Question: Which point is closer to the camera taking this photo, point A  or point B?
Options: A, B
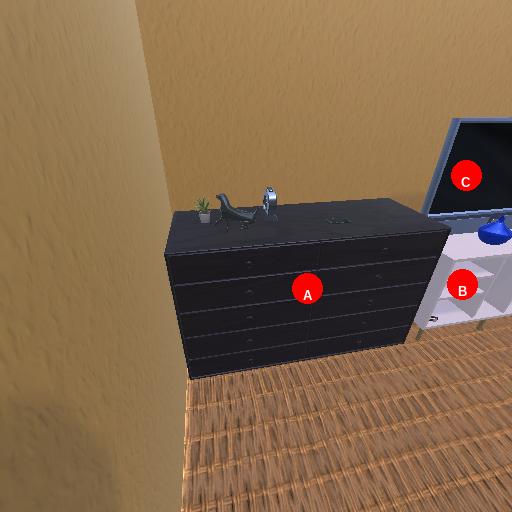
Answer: A